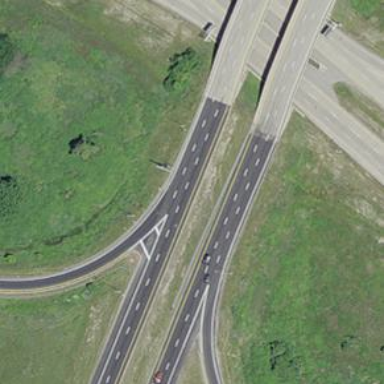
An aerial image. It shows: Asphalt motorway.